Interaction volume radius: 5 \u00c5
Interaction volume height: 20 \u00c5
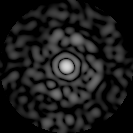
Disorder parameter: 0.8048